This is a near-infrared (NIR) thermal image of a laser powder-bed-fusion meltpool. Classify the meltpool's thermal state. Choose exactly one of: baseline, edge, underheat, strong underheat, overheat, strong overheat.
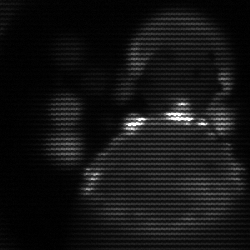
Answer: edge